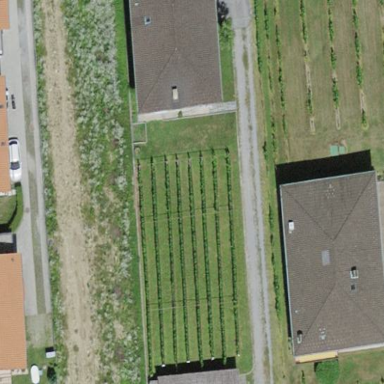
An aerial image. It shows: Vineyard growing grapes.